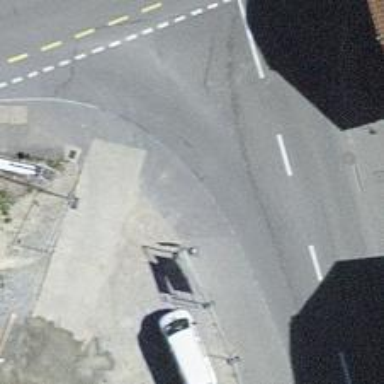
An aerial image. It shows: Bus stop with platform for public transport.